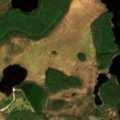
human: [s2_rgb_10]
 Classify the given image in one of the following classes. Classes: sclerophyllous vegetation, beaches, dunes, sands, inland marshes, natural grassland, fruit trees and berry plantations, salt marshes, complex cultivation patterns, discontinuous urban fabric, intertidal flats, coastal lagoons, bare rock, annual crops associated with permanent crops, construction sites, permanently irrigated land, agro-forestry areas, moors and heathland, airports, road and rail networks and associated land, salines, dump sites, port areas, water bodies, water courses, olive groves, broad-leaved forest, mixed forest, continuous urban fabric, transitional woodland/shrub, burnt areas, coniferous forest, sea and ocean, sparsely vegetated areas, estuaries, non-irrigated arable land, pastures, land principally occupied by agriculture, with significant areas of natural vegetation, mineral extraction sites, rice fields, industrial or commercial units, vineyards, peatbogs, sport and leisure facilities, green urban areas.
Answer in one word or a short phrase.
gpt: coniferous forest, transitional woodland/shrub, peatbogs, water bodies